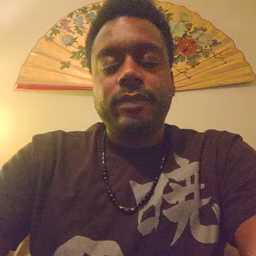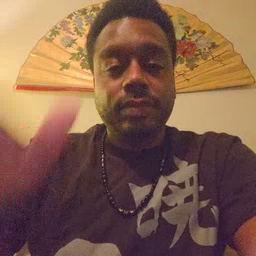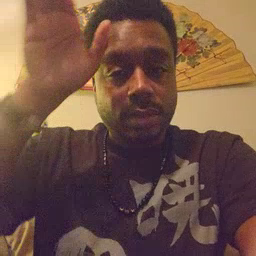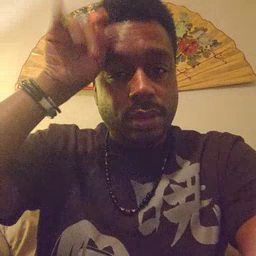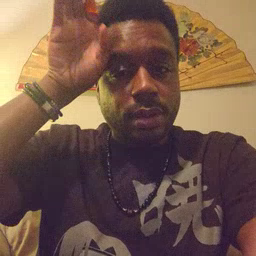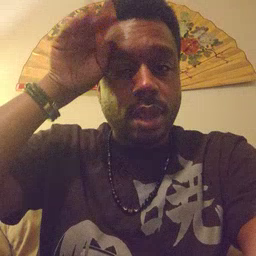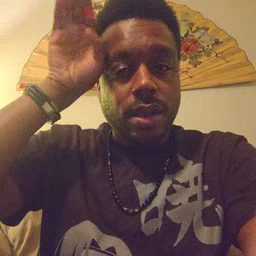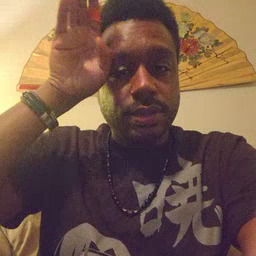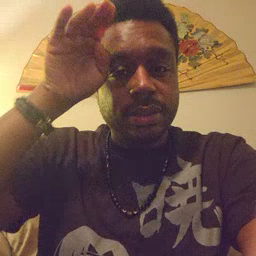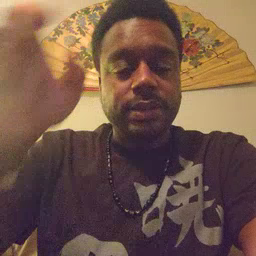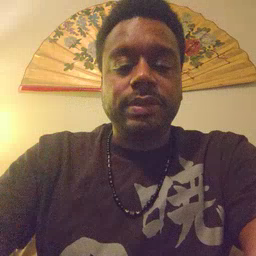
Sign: donkey